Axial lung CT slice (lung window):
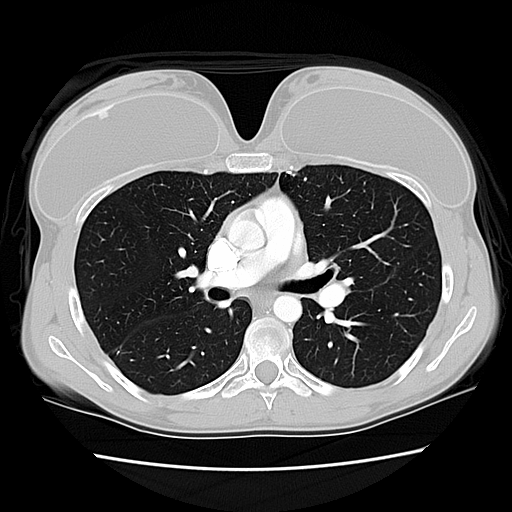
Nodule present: no